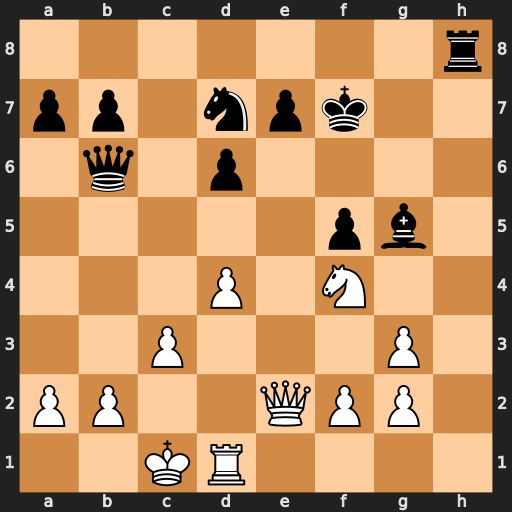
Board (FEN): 7r/pp1npk2/1q1p4/5pb1/3P1N2/2P3P1/PP2QPP1/2KR4
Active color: w
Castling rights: -
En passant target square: -
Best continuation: Qe6+ Ke8 Qg6+ Kd8 Qxg5